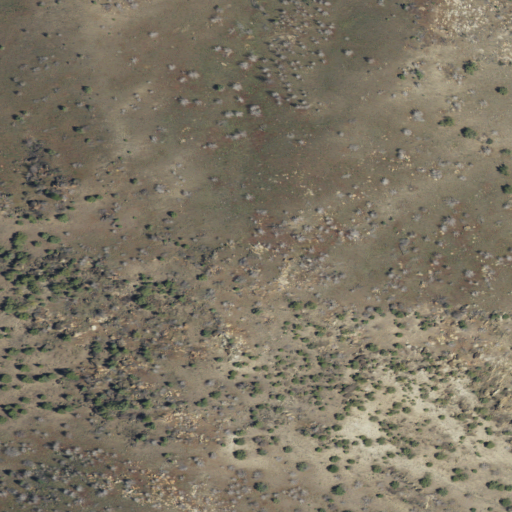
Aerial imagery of mountain in Oregon named Horse Heaven Mountain containing grassland and shrub